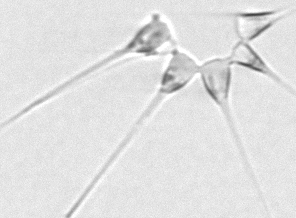
Label: Asterionellopsis_glacialis